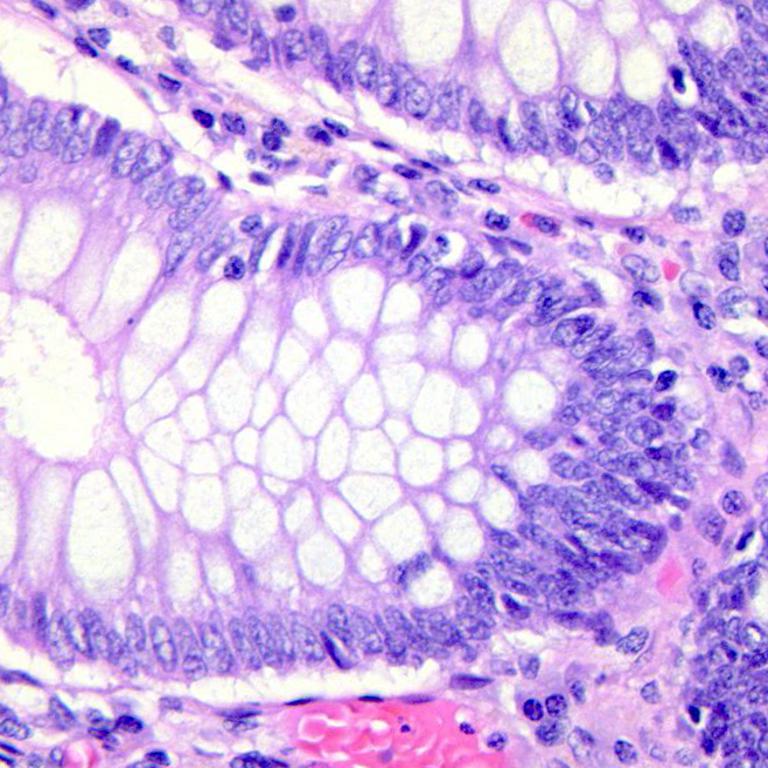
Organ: colon
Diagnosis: benign